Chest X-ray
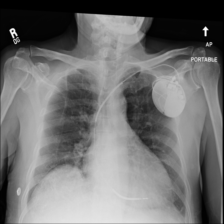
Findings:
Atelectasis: negative
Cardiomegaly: positive
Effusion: negative
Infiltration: positive
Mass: negative
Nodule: negative
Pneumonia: negative
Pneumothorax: negative
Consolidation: negative
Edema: negative
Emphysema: negative
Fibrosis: negative
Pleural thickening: negative
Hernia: negative